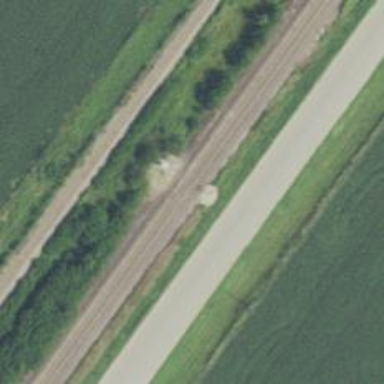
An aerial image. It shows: Railway track.